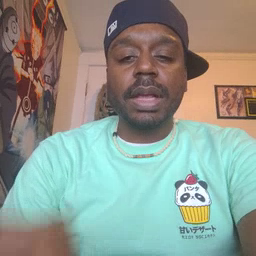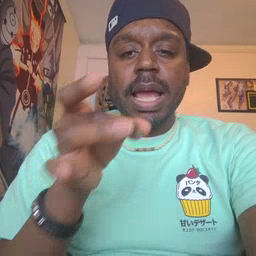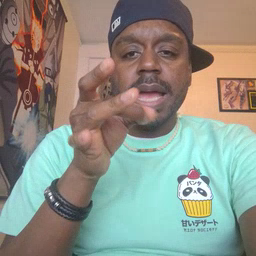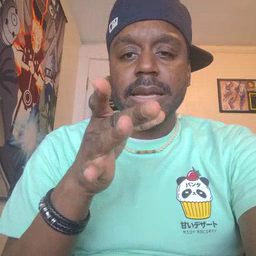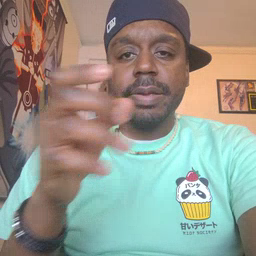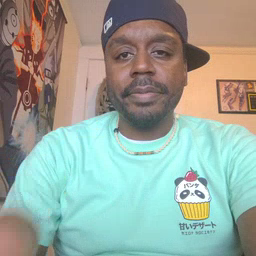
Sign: hate